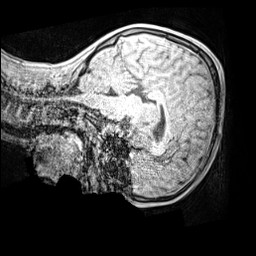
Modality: MP2RAGE
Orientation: sagittal
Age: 11
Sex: male
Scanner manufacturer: siemens
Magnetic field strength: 3 T
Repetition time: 4 s
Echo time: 0.00299 s